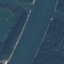
Label: River